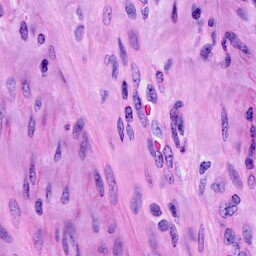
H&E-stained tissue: Cervix